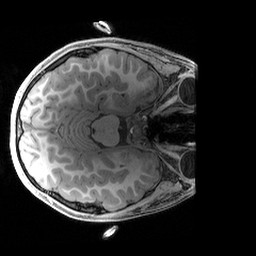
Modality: T1w
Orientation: axial